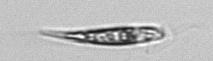
Label: Euglena